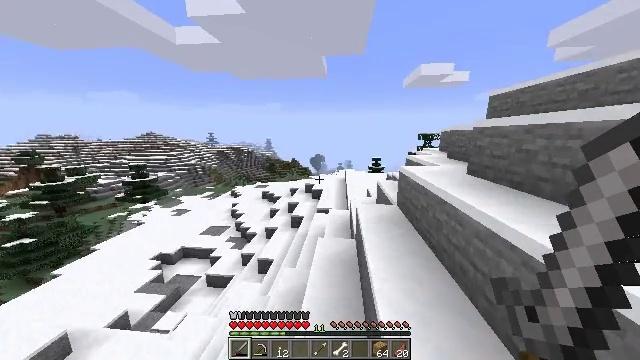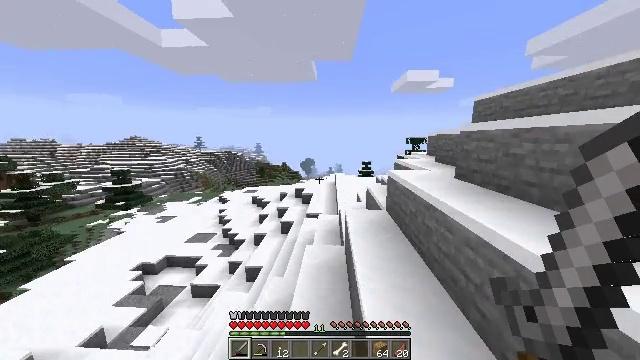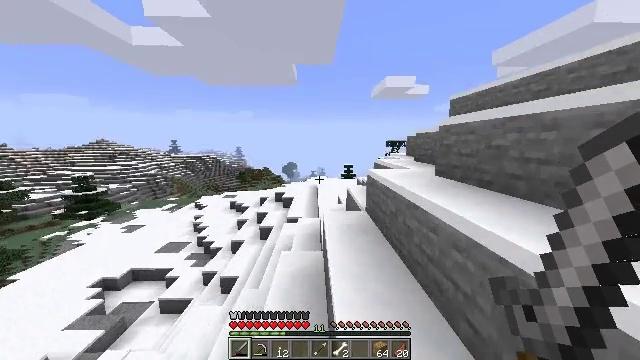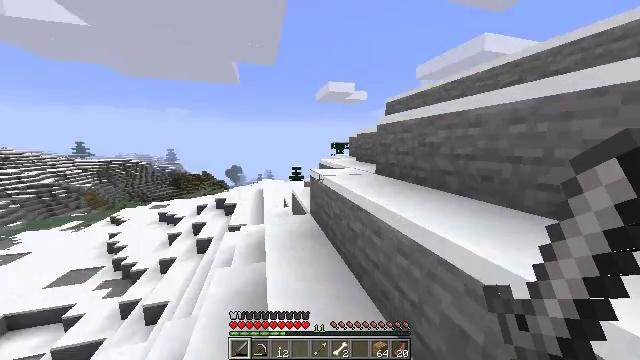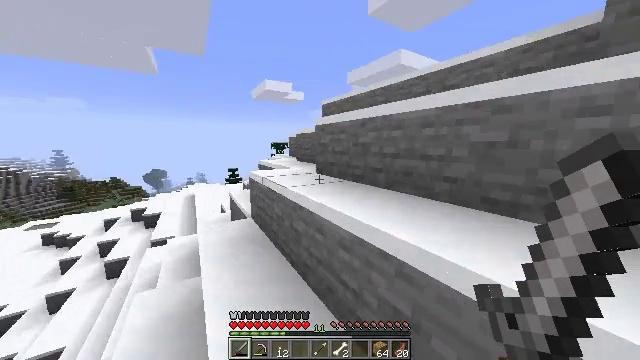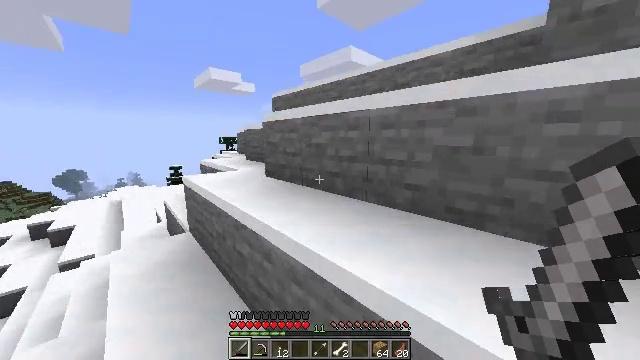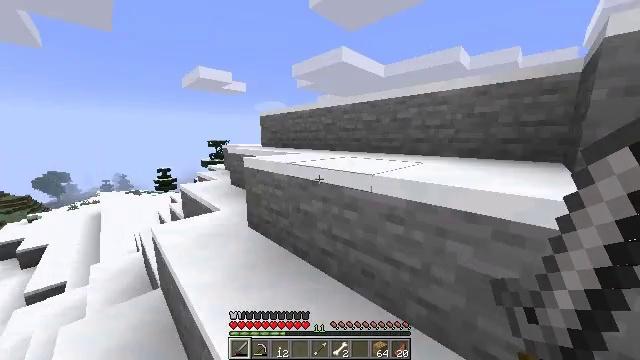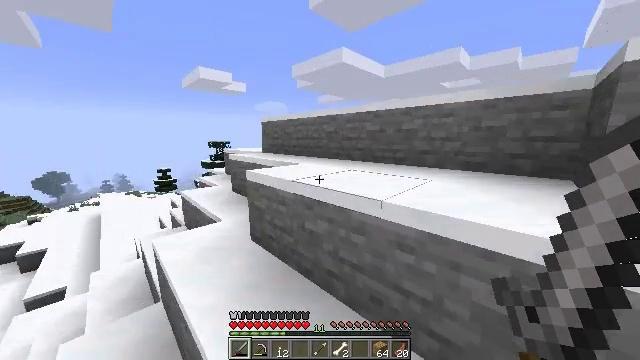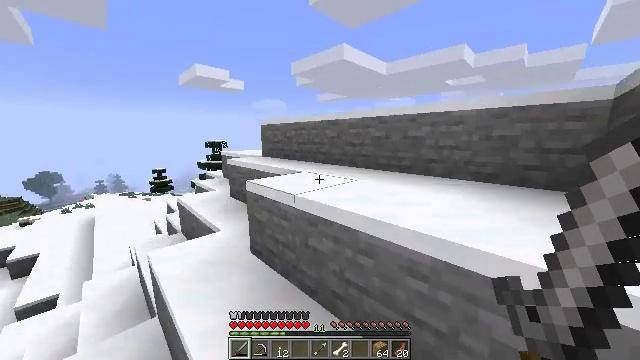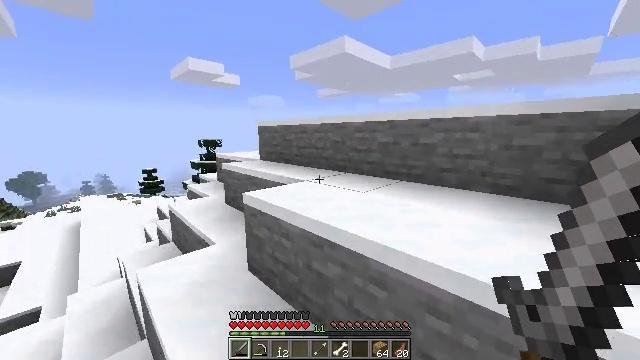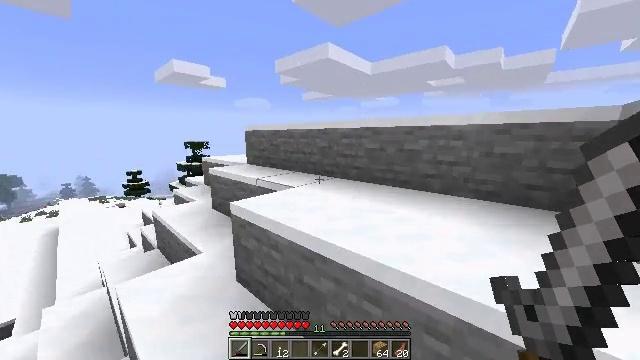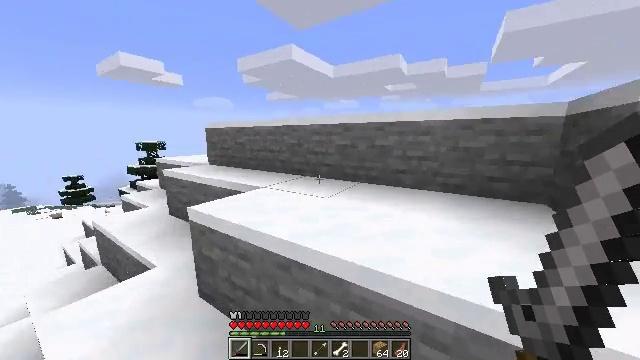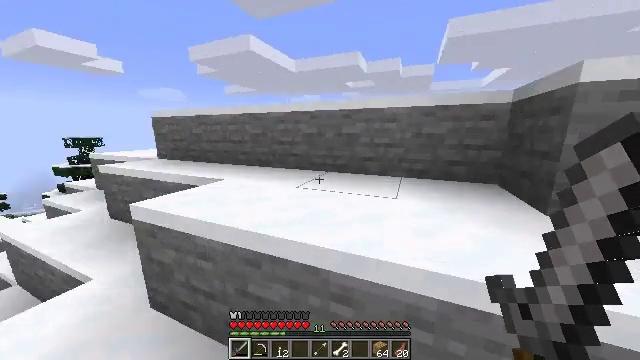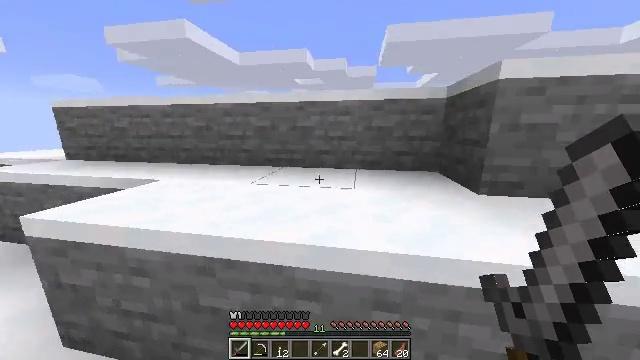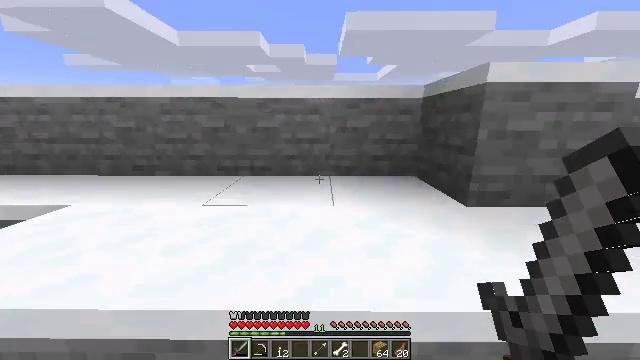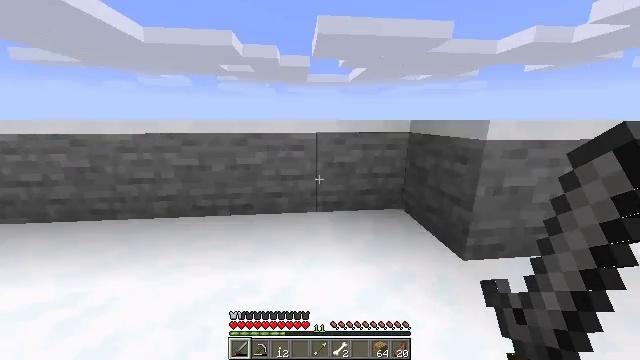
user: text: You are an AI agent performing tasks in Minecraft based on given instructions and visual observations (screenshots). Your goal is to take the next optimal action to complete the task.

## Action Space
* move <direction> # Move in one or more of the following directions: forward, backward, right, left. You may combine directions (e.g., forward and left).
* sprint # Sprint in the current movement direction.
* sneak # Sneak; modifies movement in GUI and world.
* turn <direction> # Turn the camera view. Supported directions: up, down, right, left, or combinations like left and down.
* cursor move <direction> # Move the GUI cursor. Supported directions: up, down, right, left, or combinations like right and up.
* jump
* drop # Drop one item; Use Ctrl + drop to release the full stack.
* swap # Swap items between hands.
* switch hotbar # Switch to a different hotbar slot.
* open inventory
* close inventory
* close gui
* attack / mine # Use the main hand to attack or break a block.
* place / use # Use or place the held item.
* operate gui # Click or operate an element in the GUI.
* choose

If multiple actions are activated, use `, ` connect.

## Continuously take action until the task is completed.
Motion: motion action
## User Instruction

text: Craft the cooked mutton.
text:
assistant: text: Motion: move forward and move right, sprint, turn right and up, jump
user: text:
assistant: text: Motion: move forward and move right, sprint, turn right and up, jump
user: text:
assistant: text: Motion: move forward and move right, sprint, turn right, jump
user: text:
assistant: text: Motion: move forward and move right, sprint, turn right, jump
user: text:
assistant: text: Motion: move forward and move right, sprint, turn right and down, jump
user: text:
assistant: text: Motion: move forward and move right, sprint, turn right, jump
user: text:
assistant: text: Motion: move forward and move right, sprint, jump
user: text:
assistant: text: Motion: move forward and move right, sprint, jump
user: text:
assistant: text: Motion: move forward and move right, sprint, jump
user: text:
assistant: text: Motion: move forward, sprint, turn right, jump
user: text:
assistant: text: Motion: move forward, sprint, turn right, jump
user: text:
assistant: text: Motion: move forward, sprint, turn right and down
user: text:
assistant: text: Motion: move forward, sprint, turn right
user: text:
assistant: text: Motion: move forward, sprint, turn right, jump
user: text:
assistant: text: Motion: move forward, sprint, turn right, jump
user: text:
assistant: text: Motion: move forward, sprint, turn right, jump
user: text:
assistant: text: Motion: move forward, sprint, jump
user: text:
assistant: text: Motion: move forward, sprint, jump
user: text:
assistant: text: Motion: move forward, sprint, turn right
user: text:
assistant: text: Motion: move forward, sprint, turn right
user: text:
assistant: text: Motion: move forward, sprint, turn right
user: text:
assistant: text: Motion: move forward, sprint, turn right and down
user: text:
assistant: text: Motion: move forward, sprint, turn right and down, jump
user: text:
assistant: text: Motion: move forward, sprint, turn right and down, jump
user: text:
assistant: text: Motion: move forward, sprint, turn right and down, jump
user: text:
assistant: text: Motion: move forward, sprint, turn right and down, jump
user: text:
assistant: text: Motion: move forward, sprint, turn right and down, jump
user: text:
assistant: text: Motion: move forward, sprint, turn right and down, jump
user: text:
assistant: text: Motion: move forward, sprint, turn right and down
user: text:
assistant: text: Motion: move forward, sprint, turn right